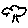
Label: tree